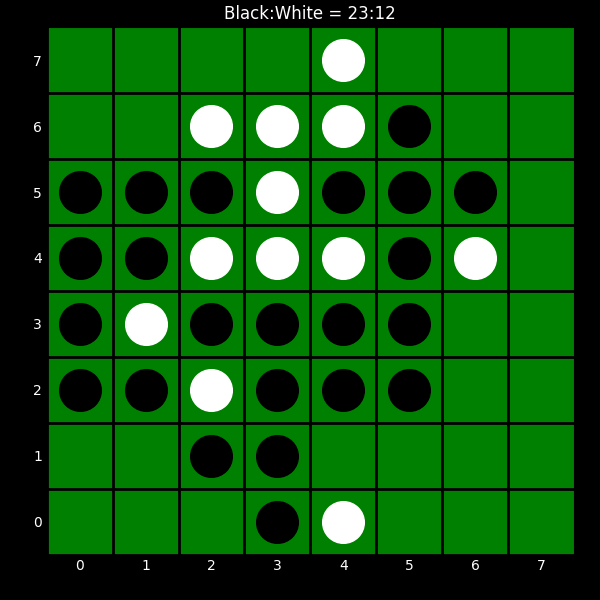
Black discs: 23
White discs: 12